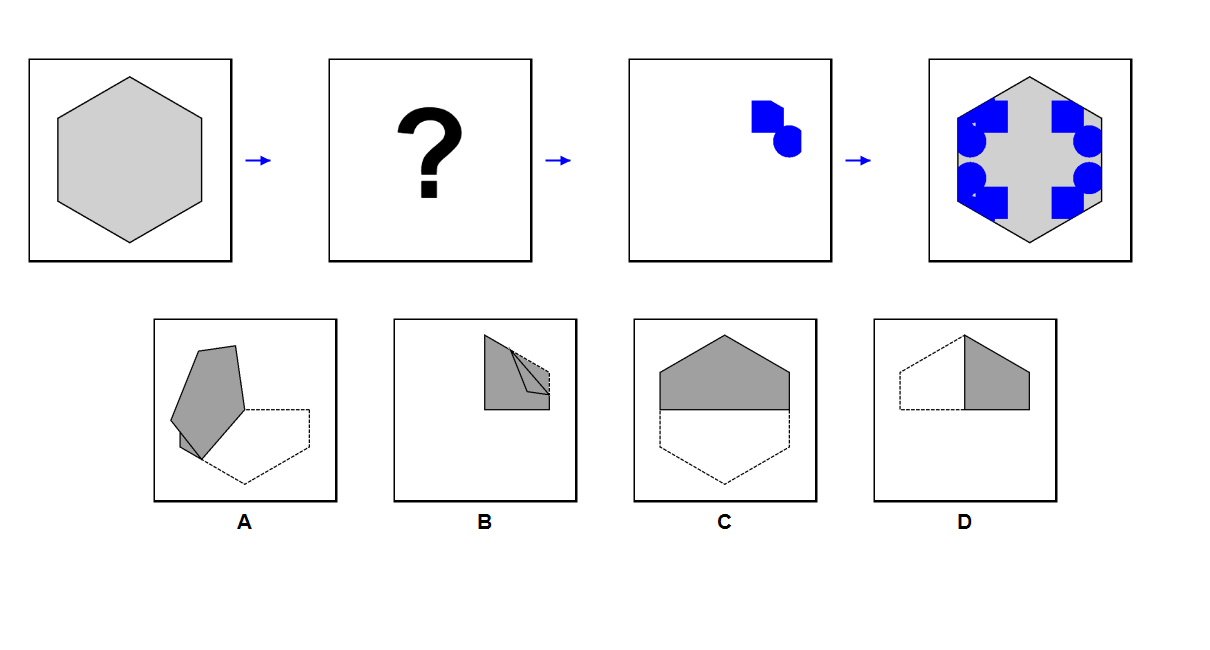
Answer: A